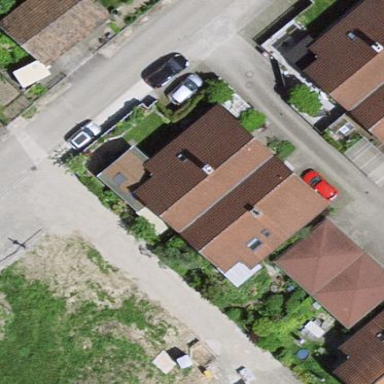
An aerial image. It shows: Semi-detached house.